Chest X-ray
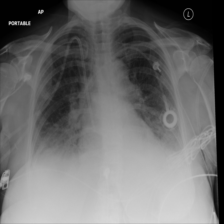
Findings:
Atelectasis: negative
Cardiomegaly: negative
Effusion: positive
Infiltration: positive
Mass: negative
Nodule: negative
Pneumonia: negative
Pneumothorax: negative
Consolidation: negative
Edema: negative
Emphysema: negative
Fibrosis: negative
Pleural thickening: negative
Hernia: negative